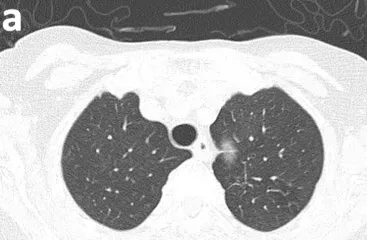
(a-d) Chest CT images of the patient on day 19 showing complete resolution of the ground-glass opacities.
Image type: radiology (ct)